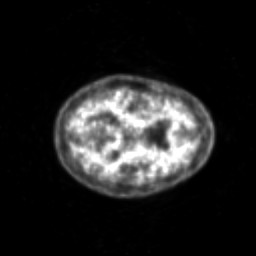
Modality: PET
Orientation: axial
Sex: male
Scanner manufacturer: siemens